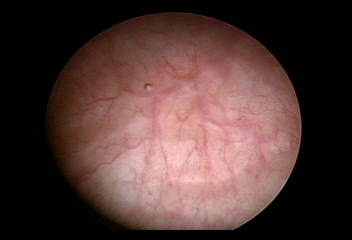
Modality: WLC
Class: Normal mucosa
Bladder cancer association: No